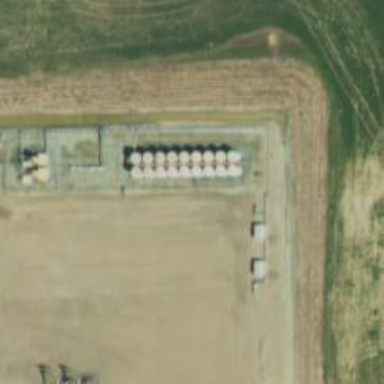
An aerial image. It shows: Storage tank with man-made structure.